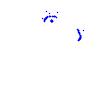
Particle: proton